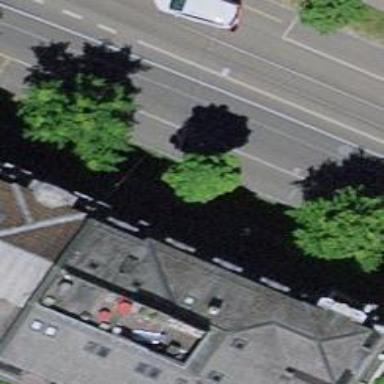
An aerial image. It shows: Tree-lined avenue.